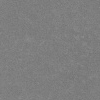
Atmospheric dust classification: dusty